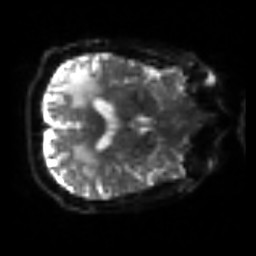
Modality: sbref
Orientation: axial
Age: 78
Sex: male
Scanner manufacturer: siemens
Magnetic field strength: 3 T
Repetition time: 3.2 s
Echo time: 0.081 s